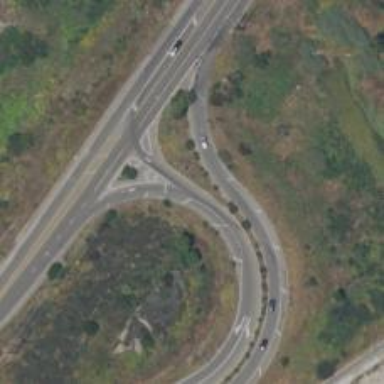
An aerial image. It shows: Primary link highway.